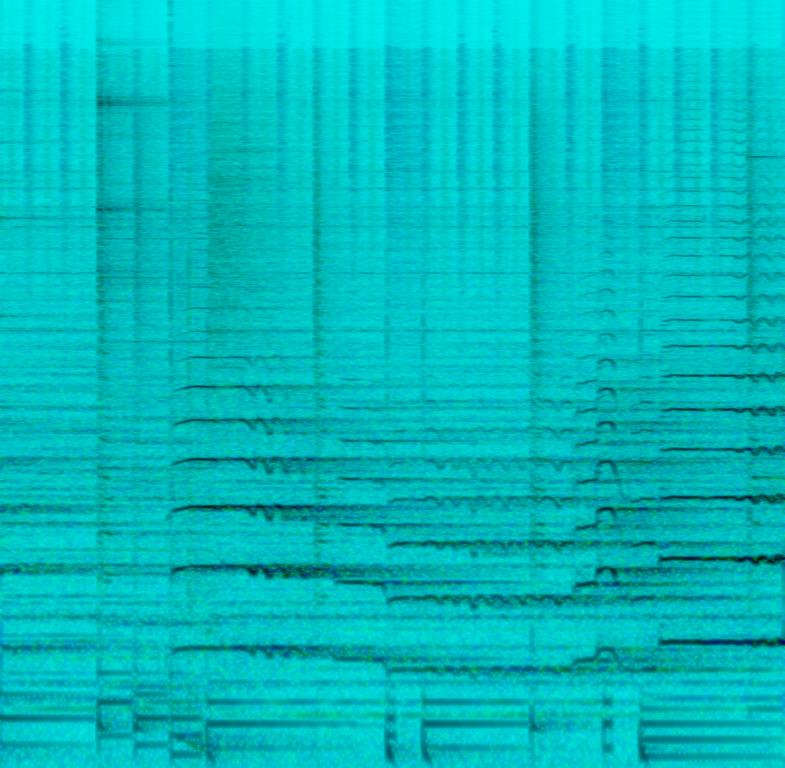
This is an instrumental trumpet music piece. The trumpet is playing a calming main melody while the keyboard and the bass guitar are playing in the background. There is a slow tempo acoustic sounding drum beat playing the rhythm. The atmosphere is soothing.This piece could be used in the soundtrack of an art movie. It could also be playing in the background at a sauna.